Frequency: 50000
Velocity: 0,155
Power: 17,2
Pulse duration: 0,0000001
Pass count: 1
Magnification: 10
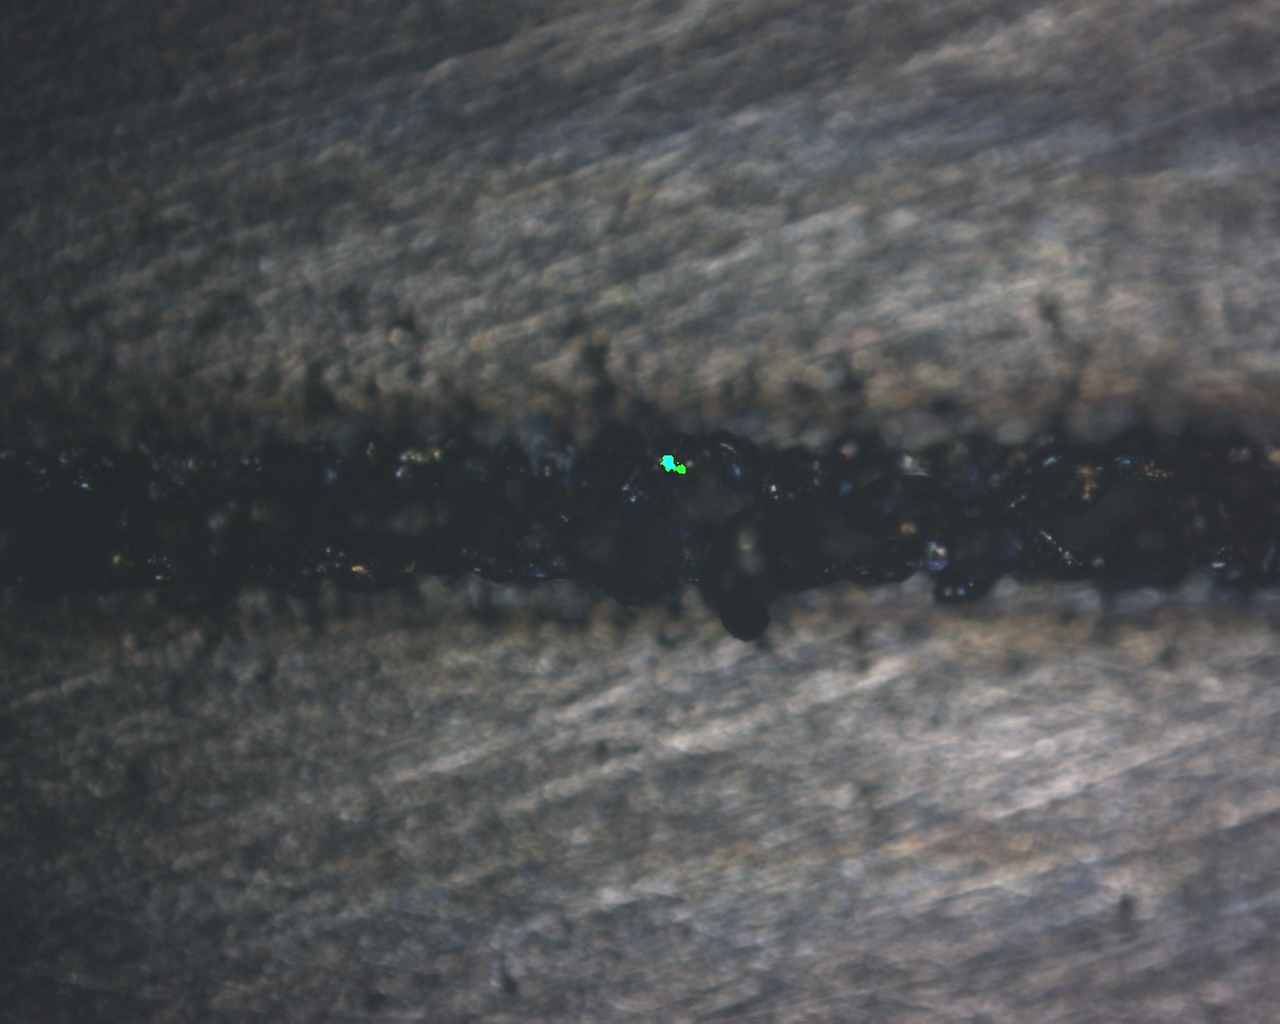
Measured width: 164.998
Other width: 62.753